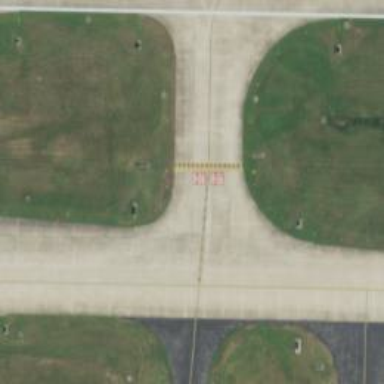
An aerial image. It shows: View of taxiway at the airport.